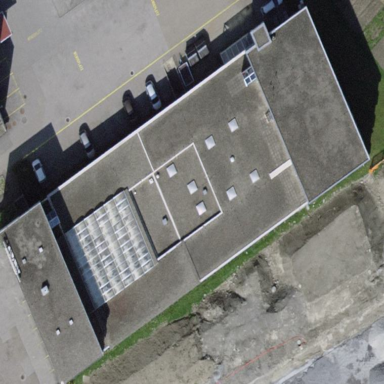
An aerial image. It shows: Manufacturing building.